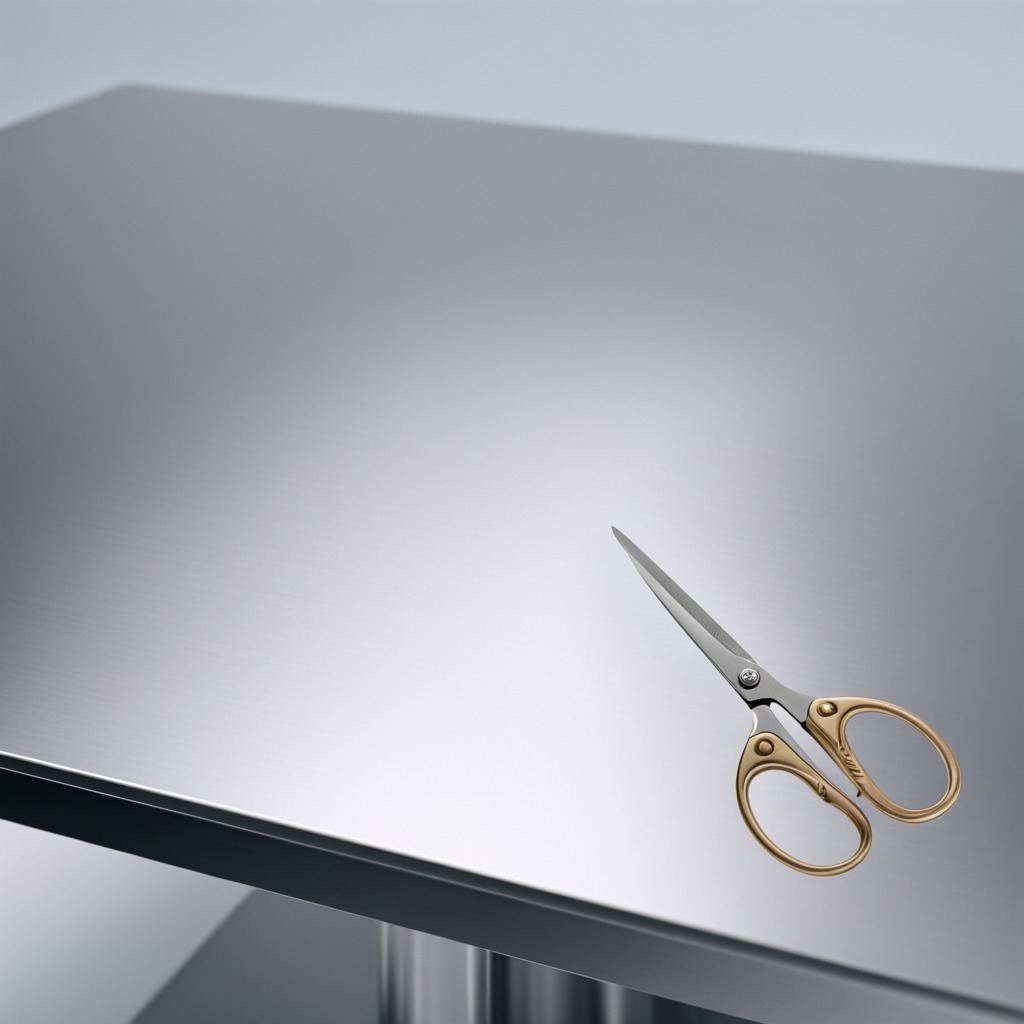
A scissor is lying on the stainless steel table in a high-end prototyping lab.